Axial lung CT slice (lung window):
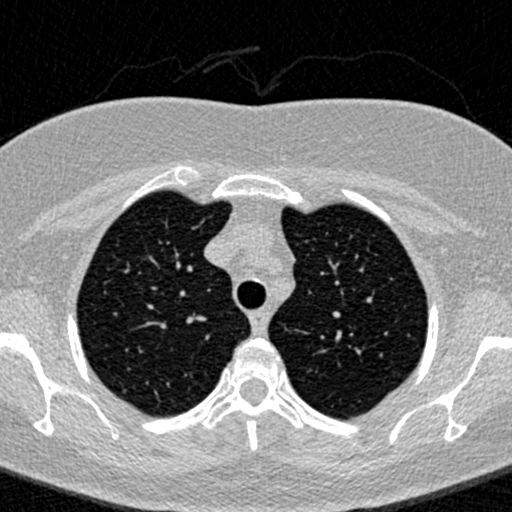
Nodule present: no